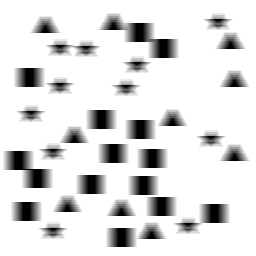
Squares: 15
Triangles: 10
Stars: 11
Total shapes: 36